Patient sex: F
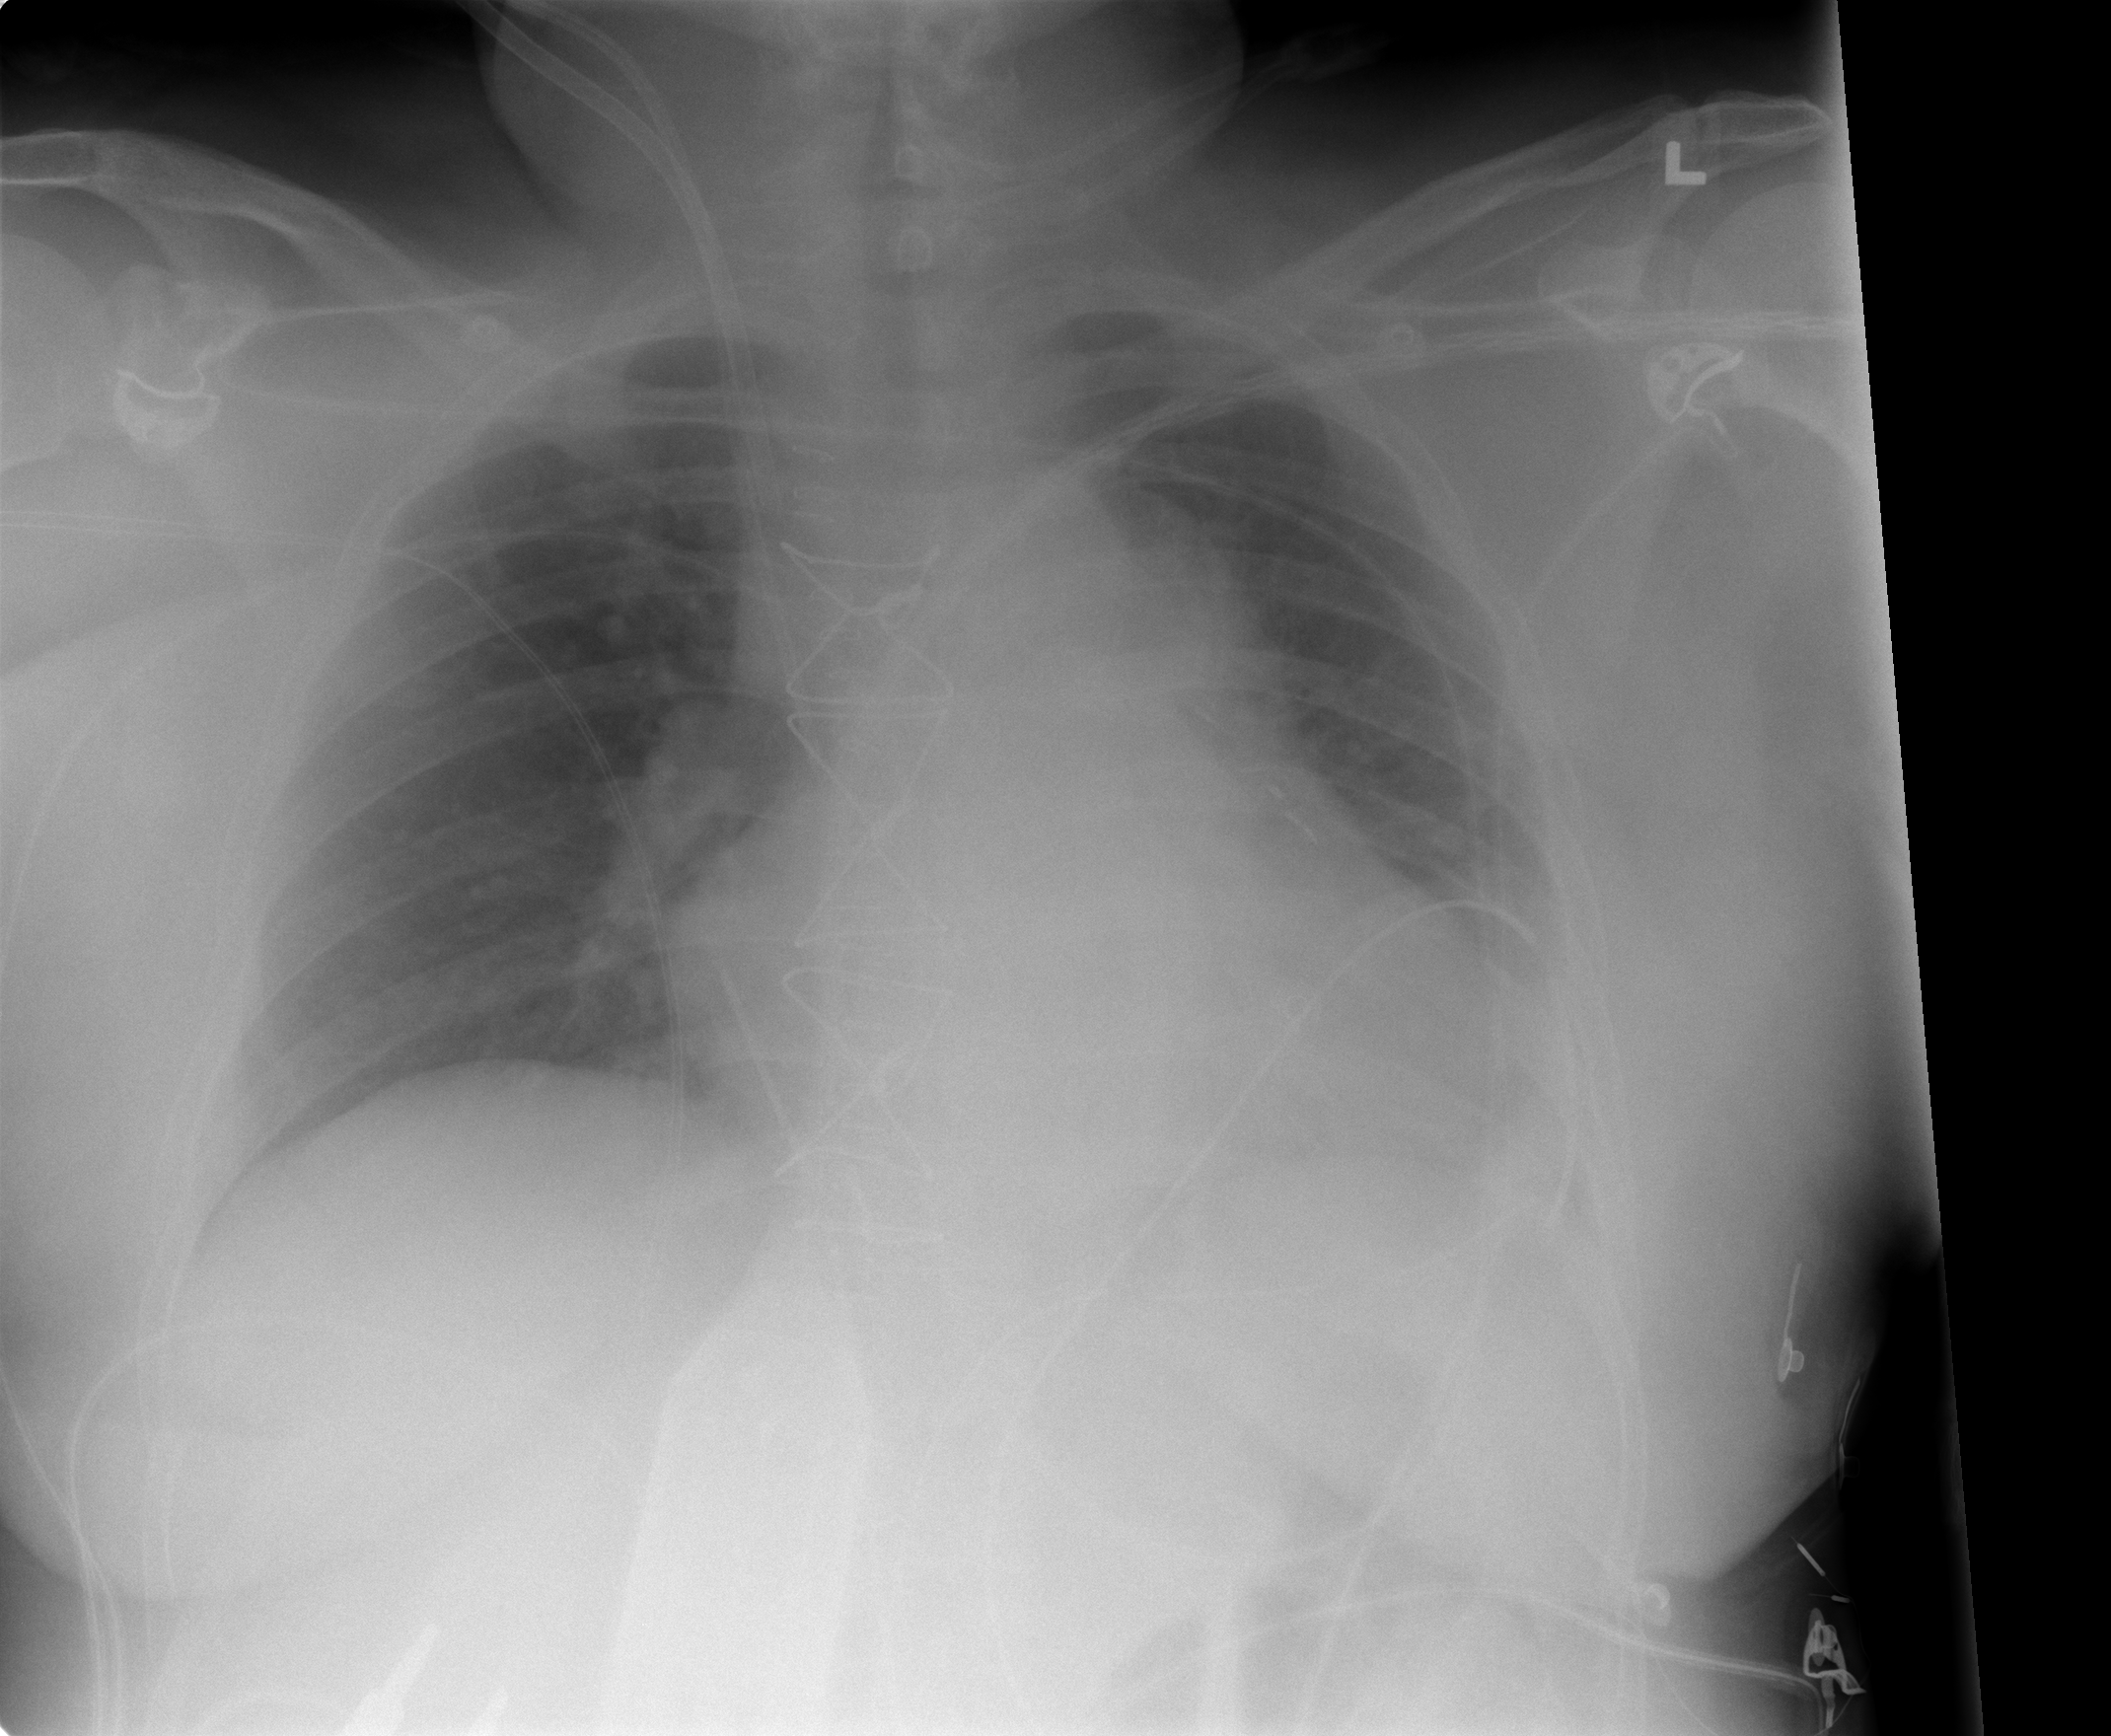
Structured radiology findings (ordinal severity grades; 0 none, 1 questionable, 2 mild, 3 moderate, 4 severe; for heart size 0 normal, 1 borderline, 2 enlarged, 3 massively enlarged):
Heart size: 0
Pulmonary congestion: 1
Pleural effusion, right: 0
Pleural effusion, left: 1
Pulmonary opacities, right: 0
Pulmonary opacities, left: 0
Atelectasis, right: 0
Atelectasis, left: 2